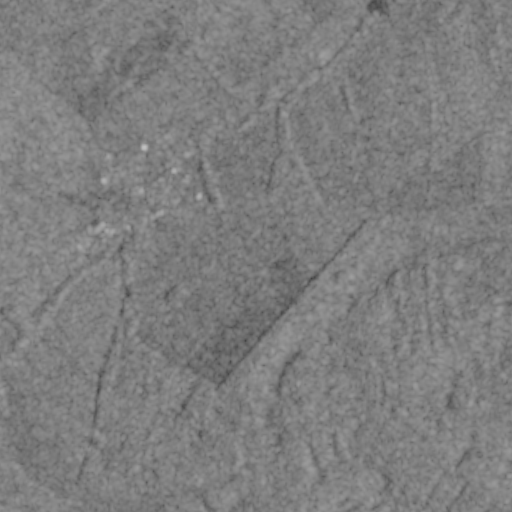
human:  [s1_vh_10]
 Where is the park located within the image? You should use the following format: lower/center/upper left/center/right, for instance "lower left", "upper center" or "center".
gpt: The park is located in the center left of the image.
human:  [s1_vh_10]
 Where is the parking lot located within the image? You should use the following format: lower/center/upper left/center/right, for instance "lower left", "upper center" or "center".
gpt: The parking lot is located in the center left of the image.
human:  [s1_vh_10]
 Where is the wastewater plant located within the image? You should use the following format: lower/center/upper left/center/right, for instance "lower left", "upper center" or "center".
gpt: The wastewater plant is located in the upper center of the image.
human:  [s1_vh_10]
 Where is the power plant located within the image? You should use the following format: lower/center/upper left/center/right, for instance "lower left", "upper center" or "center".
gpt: There is no power plant in the image.

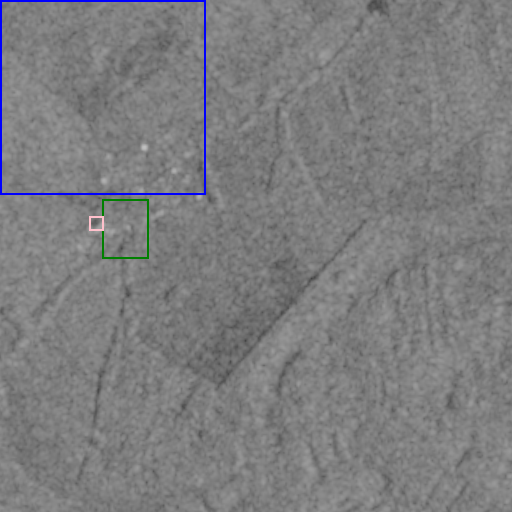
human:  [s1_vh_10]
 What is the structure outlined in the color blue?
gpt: The structure outlined in blue is a crop field.
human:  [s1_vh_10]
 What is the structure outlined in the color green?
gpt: The structure outlined in green is a park.
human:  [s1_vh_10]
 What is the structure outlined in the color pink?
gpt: The structure outlined in pink is a parking lot.
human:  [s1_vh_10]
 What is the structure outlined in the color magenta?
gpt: There is no magenta outline.